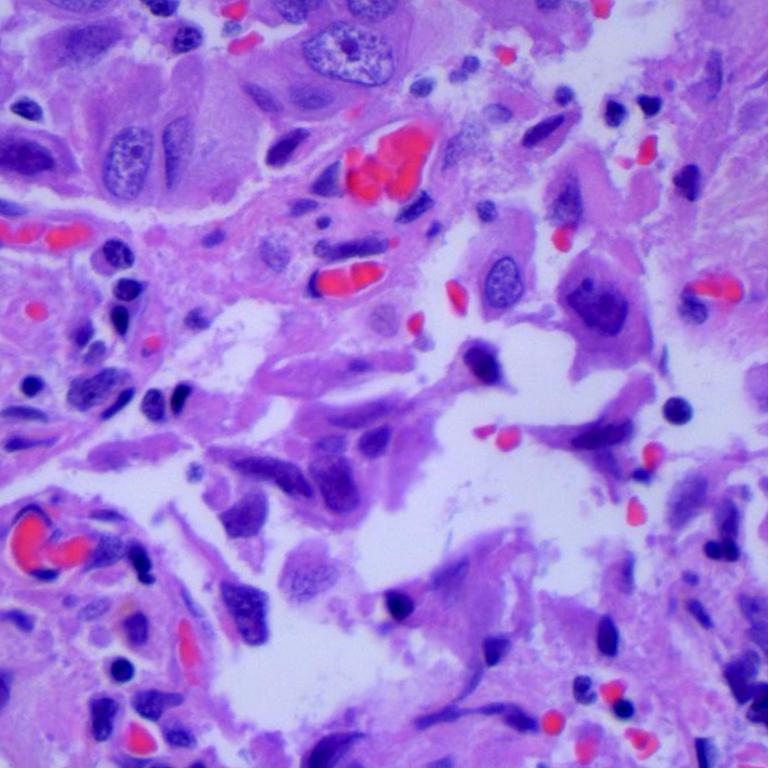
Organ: lung
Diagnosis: adenocarcinomas